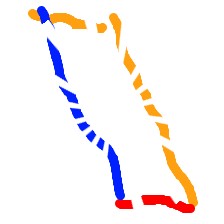
Shape: parallelogram